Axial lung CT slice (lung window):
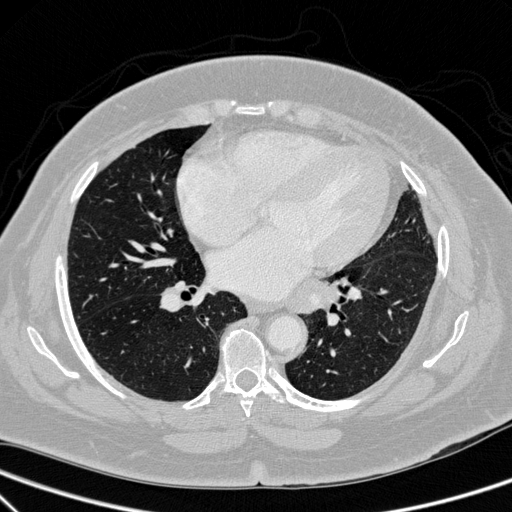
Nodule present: no